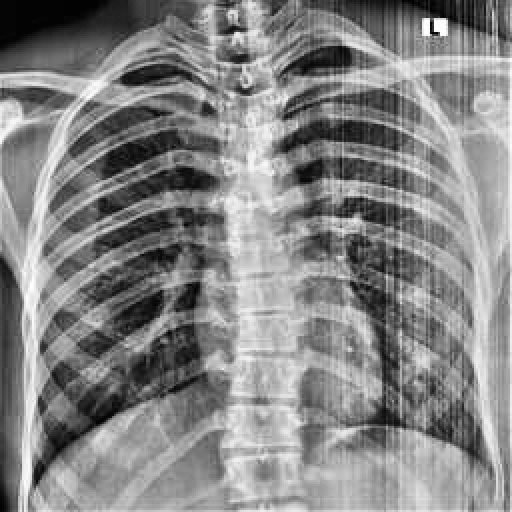
Finding: NORMAL